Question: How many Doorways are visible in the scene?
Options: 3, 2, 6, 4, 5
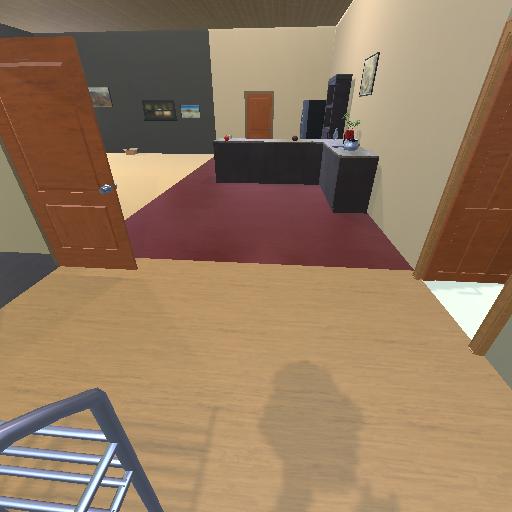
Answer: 3